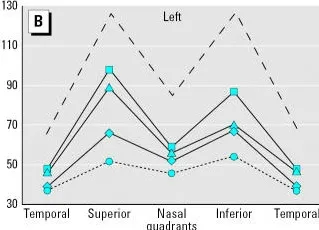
RNFL thickness in each quadrant of the eye, as measured by optical coherence tomography. (B) Left eye. Solid lines refer to the patient's eyes at 9, 10, or 15 months of follow-up; dashed and dotted lines refer to historical groups of healthy subjects (control) and of patients in an advanced stage of LHON with atrophy of the optic nerve.
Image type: ophthalmic_imaging (oct)